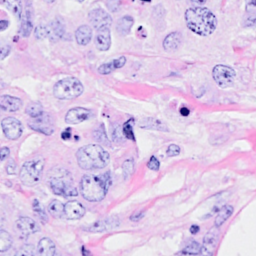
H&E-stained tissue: Breast